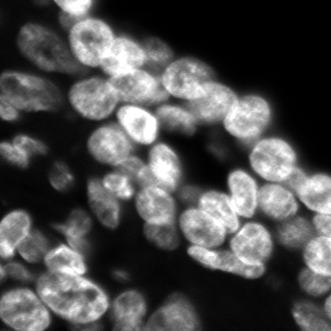
Tissue sample: ovarian
Magnification: 10.0x
Cell type: T cells
Senescence state: normal